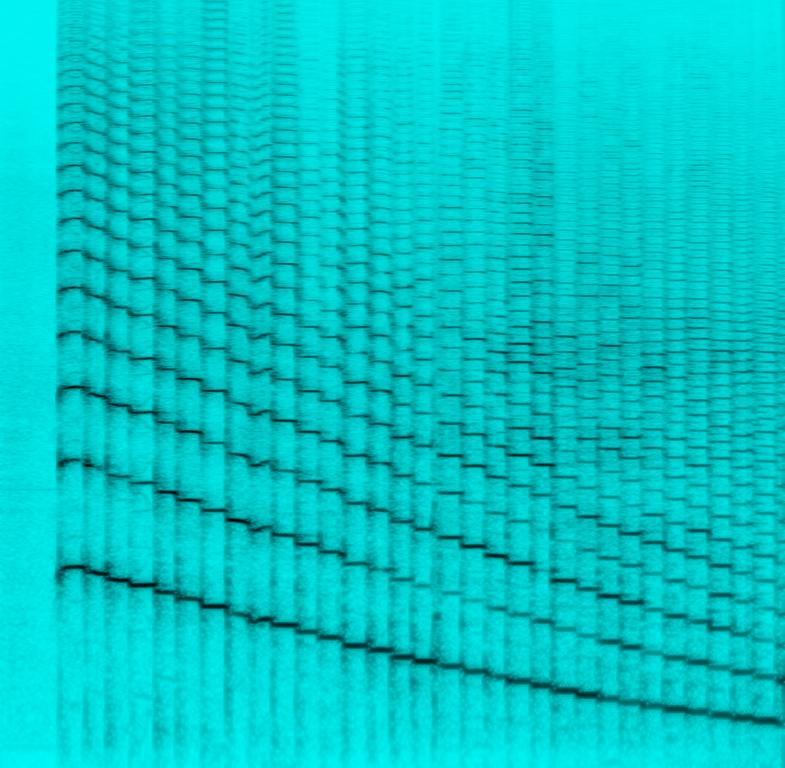
The low quality recording features a saxophone scale run melody. The recording is noisy and in mono.